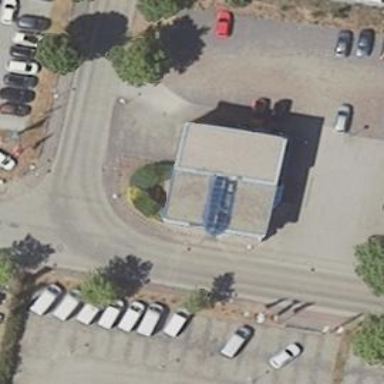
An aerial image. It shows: Retail building serving as vehicle inspection facility.